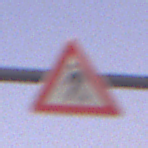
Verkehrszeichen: FussgaengerRechts
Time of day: Dawn
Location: Outdoor (RoadRail)
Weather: Clear
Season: NotSpecified
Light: Natural